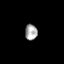
Tissue: prostate
Cell type: Myeloid cells
Senescence score: 0.6908
Nuclear area (px): 184
Mean DAPI intensity: 172.609